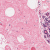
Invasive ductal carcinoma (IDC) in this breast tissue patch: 0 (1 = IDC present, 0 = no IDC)